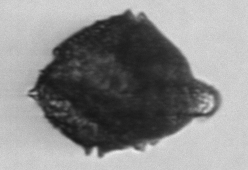
Label: Gonyaulax